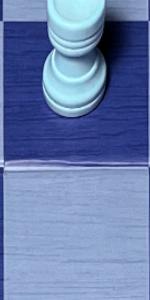
Label: Empty